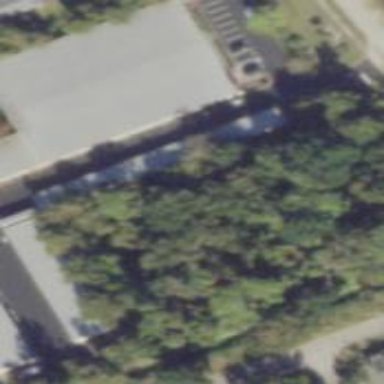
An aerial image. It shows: Commercial building.